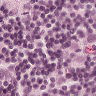
Metastatic tissue present: yes